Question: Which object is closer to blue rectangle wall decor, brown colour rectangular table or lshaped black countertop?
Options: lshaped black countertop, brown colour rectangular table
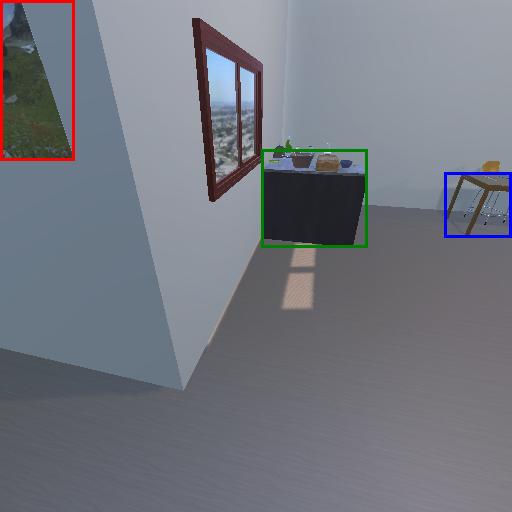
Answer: lshaped black countertop